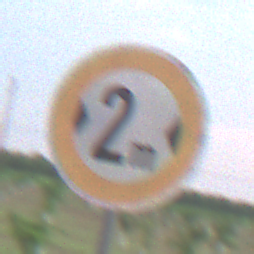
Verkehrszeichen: TatsaechlicheBreite2
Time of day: SunriseSunset
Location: Outdoor (Nature)
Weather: PartlyCloudy
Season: NotSpecified
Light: Natural